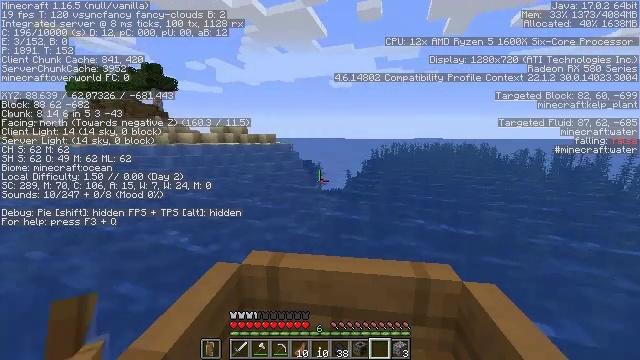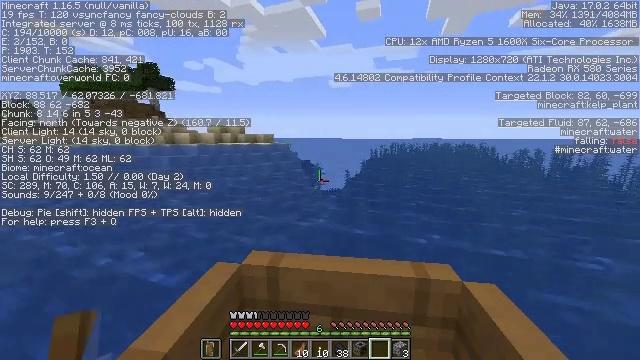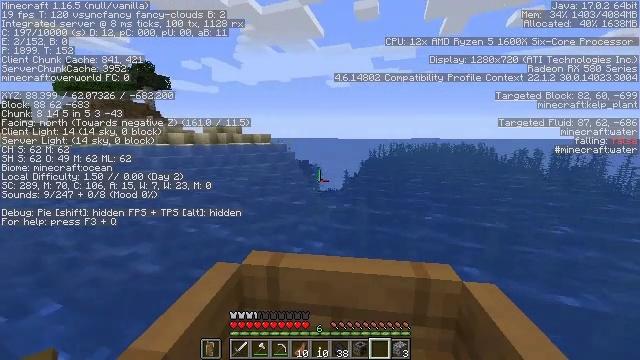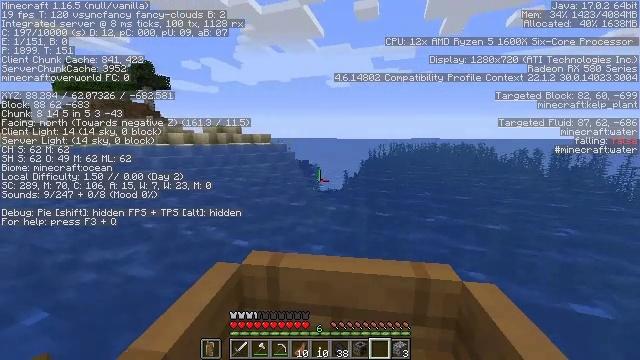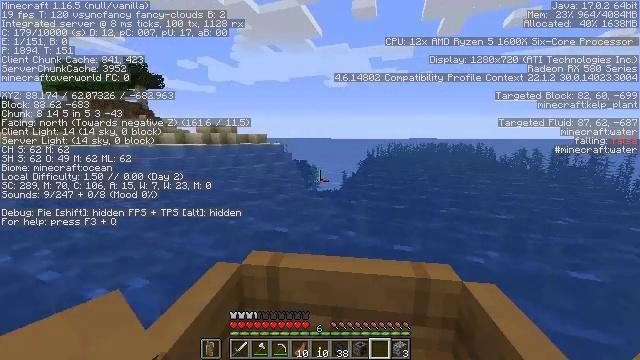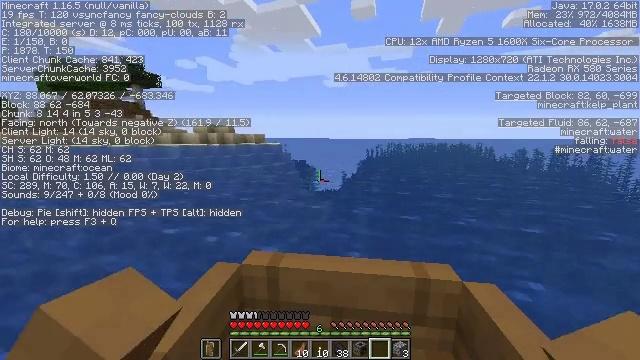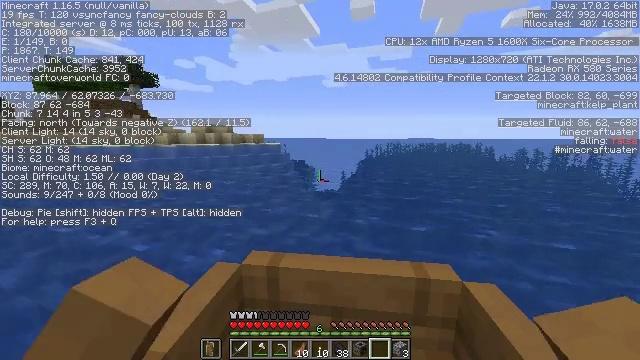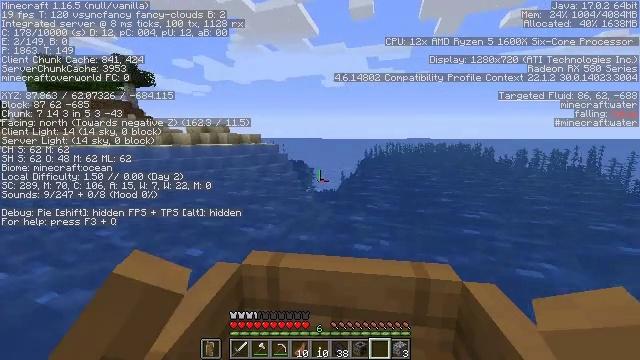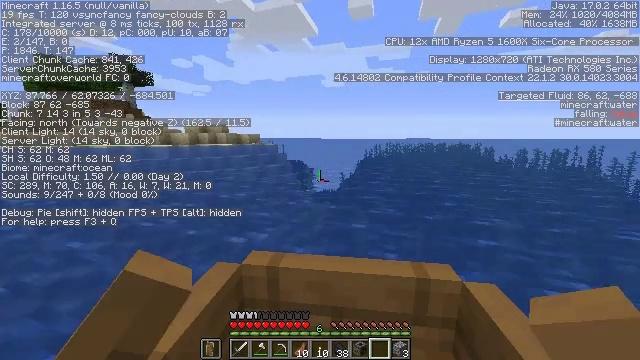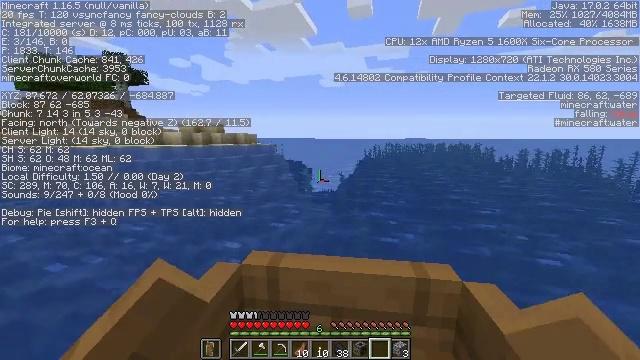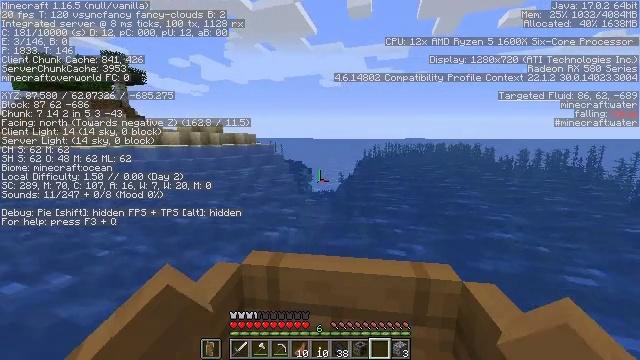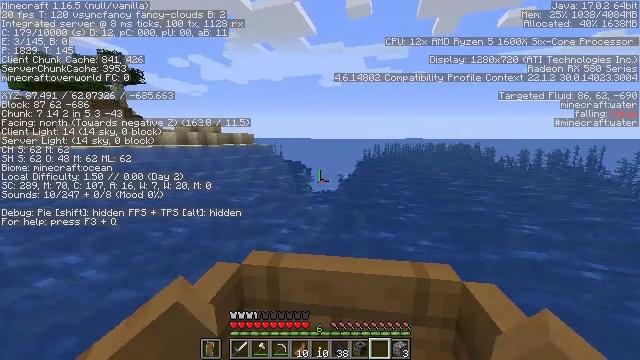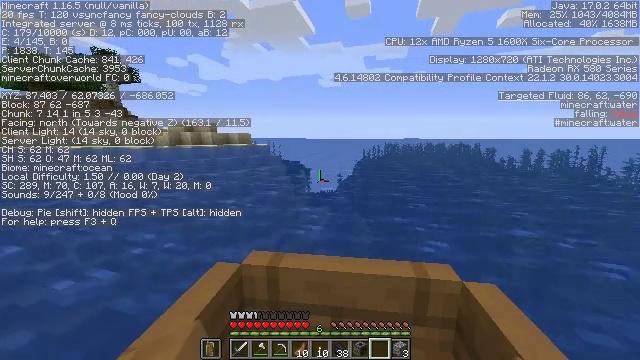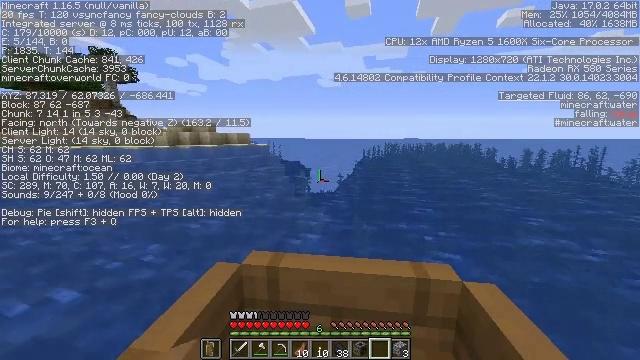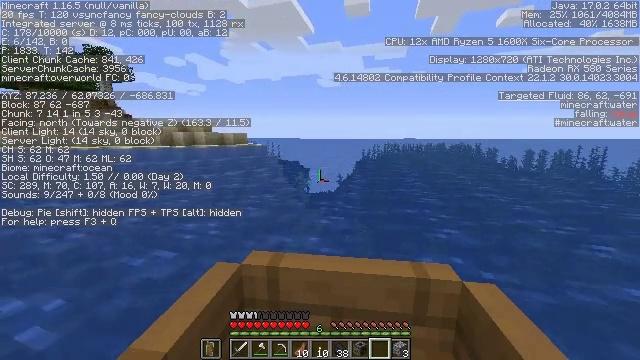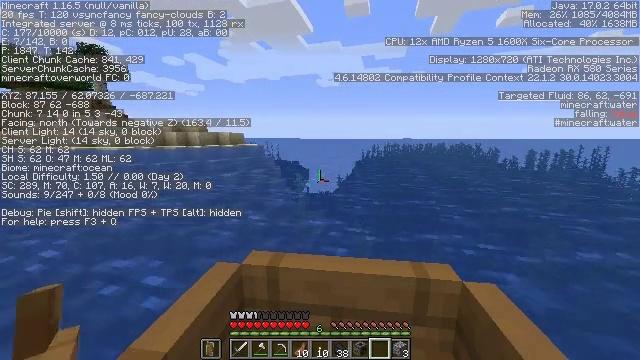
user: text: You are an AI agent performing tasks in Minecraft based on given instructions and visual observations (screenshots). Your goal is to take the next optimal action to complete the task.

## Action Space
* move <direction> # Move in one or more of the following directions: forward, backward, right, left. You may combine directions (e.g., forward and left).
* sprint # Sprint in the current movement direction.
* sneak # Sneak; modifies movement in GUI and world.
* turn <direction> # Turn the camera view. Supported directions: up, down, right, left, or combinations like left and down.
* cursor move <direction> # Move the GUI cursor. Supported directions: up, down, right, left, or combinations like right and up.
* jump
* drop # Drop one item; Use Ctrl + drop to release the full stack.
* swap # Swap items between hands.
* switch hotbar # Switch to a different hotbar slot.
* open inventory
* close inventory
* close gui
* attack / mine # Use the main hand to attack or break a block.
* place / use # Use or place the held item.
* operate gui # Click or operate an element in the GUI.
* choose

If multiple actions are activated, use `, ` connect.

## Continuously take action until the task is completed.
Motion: motion action
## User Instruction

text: Mine the sugar cane near rivers.
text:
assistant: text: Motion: move forward
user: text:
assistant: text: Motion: move forward
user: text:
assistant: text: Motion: move forward
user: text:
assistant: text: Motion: move forward
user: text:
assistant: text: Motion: move forward
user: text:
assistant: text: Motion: move forward
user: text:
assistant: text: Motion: move forward
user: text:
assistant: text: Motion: move forward
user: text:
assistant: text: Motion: move forward
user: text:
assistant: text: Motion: move forward
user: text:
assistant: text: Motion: move forward
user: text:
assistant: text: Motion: move forward
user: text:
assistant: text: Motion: move forward
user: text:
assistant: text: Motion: move forward
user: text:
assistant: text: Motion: move forward
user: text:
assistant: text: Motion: move forward
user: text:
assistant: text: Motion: move forward
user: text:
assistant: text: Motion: move forward
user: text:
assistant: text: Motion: move forward
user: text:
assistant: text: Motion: move forward
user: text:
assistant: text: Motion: move forward
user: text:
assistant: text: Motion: move forward
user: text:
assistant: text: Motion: move forward
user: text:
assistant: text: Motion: move forward
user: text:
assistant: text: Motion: move forward
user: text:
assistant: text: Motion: move forward
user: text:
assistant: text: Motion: move forward
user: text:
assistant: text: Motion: move forward
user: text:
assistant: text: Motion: move forward
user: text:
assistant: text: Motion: move forward